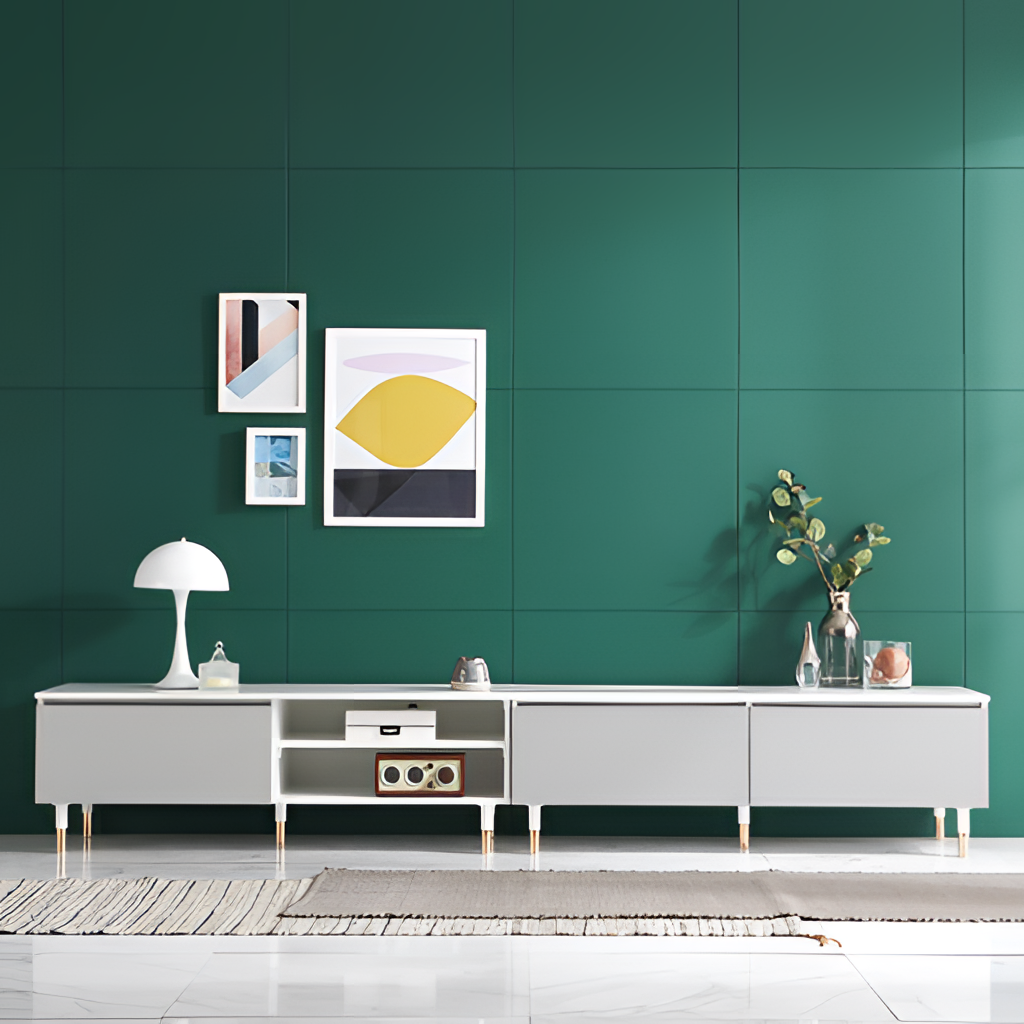
white wood console table, living room, paint wallpaper, with solid pattern, modern, white marble flooring, with tile pattern